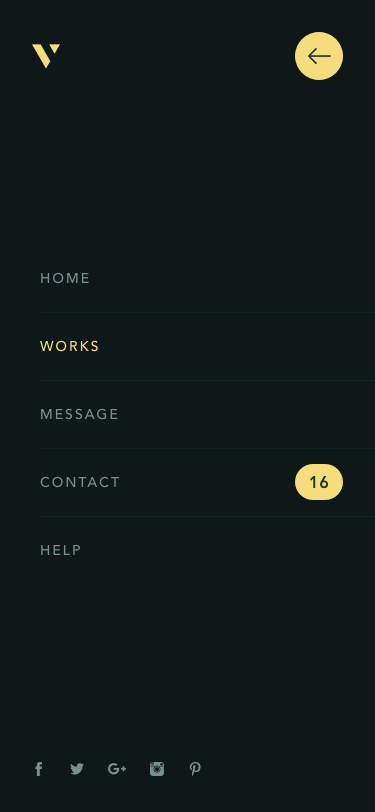
Text in this UI design:
Home
works
message
contact
16
help